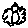
Label: bird